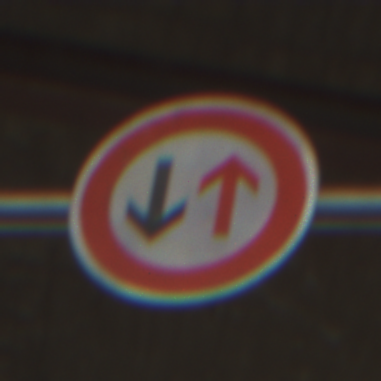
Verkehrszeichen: VorrangDesGegenverkehrs
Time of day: Midday
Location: Roofed (Special)
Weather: Overcast
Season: NotSpecified
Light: Natural